Question: I have two sets of 100.000 observations that come from a simulation.
Since one of the two cases is a 'baseline' case and the other is a 'treatment' case, I want create a plot that highlights the difference in distribution of the two simulations.
I started with an ecdf() of the two populations. The result is in the picture.

What I would like to do is to have a plot of the between the two ecdf curves.
A simple ecdf(baseline) - ecdf(treatment) does not work since ecdf returns a function; even using Ecdf from the Hmisc package does not work, since Ecdf returns a list and again the differene '-' operator is ill-defined in such a case.
By running this code you can get to the scenario described by the picture above
'''
a <- runif(10000)
b <- rnorm(10000,0.5,0.5)
plot(ecdf(a))
lines(ecdf(b), col='red')
'''
Any hints would be more than welcome.
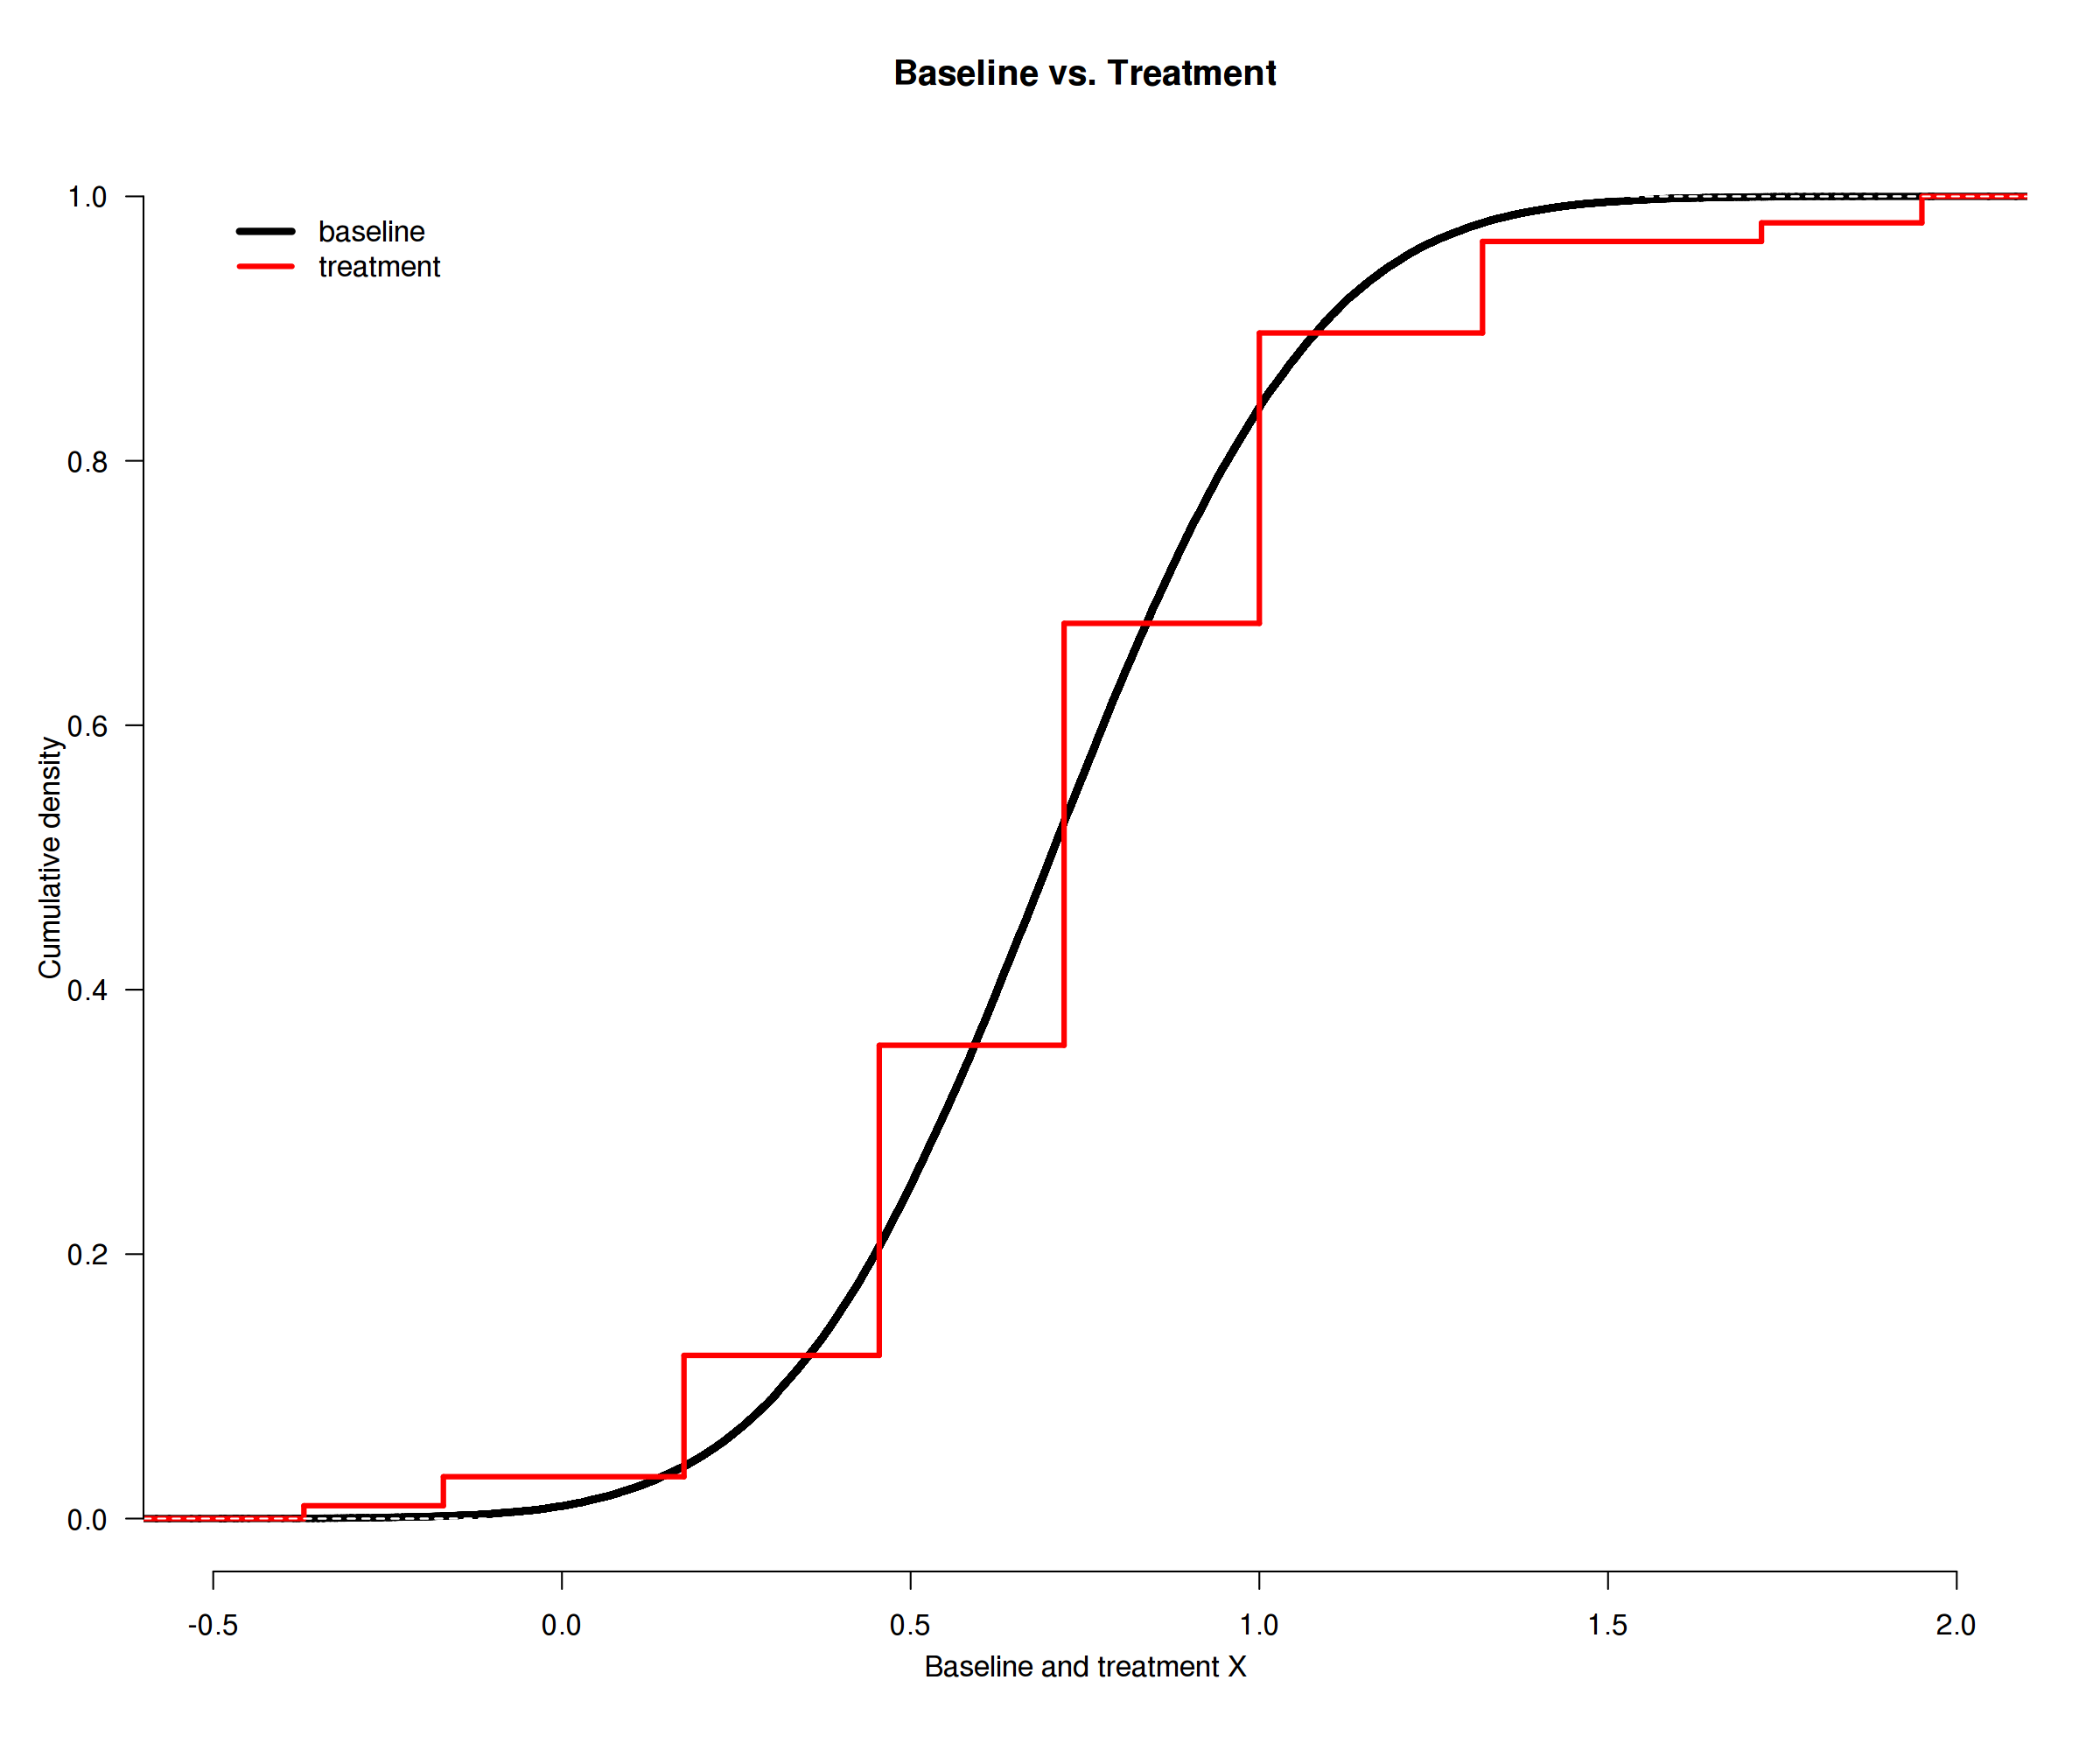
Answer: So evaluate the functions?
'''
decdf <- function(x, baseline, treatment) ecdf(baseline)(x) - ecdf(treatment)(x)
'''